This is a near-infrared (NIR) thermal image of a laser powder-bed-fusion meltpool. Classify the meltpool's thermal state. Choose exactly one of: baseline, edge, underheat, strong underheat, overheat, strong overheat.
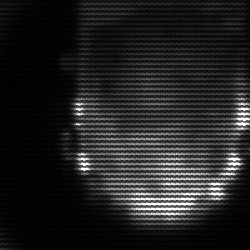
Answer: baseline